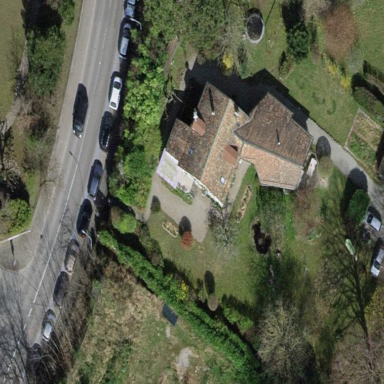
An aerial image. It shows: Garden surrounded by fence.